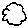
Label: cloud